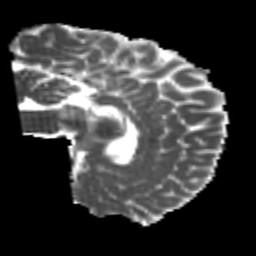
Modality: MD
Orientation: sagittal
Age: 22
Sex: male
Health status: healthy
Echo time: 0.074 s